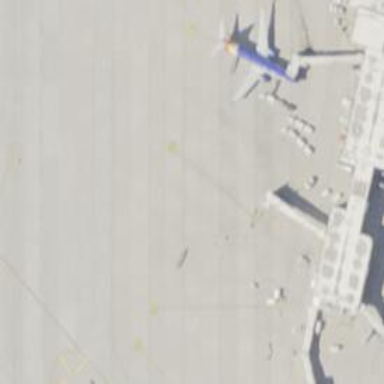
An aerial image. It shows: Airport gate.